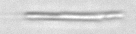
Label: fiber